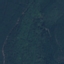
Land use / land cover class: Forest